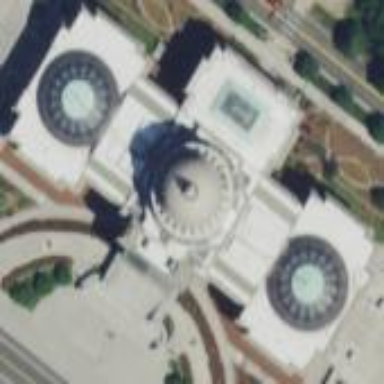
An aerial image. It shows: Government office building.